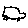
Label: car